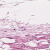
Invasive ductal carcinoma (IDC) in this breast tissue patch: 0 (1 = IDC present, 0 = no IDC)